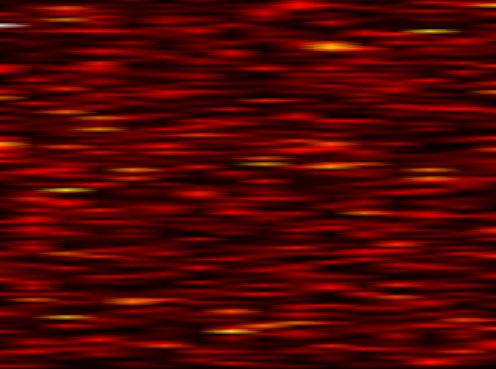
Label: FOFDM